Interaction volume radius: 5 \u00c5
Interaction volume height: 25 \u00c5
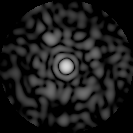
Disorder parameter: 0.8427